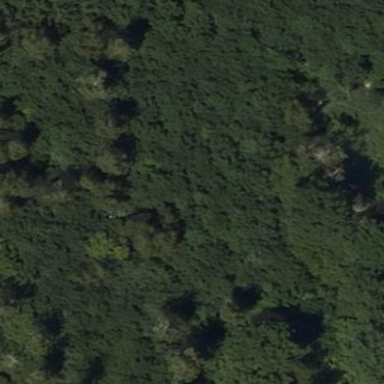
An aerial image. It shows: Woodland consisting of broadleaved trees.